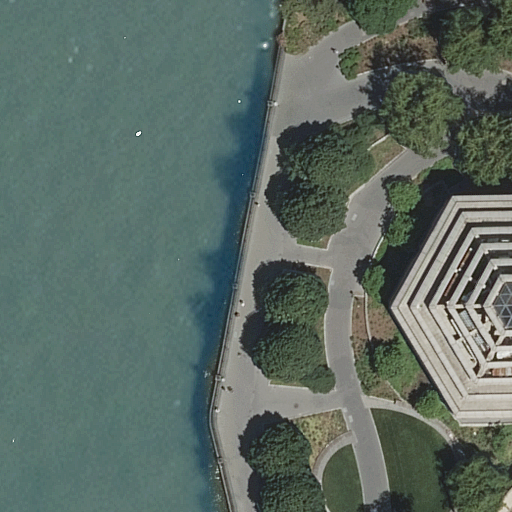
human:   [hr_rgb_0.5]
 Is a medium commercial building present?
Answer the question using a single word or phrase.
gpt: no

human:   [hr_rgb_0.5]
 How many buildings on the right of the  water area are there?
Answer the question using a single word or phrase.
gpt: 2

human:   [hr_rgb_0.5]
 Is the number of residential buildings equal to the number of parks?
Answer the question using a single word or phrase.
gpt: yes

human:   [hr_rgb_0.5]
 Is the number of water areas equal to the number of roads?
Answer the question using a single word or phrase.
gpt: no

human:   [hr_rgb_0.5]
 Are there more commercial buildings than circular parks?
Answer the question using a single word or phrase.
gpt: no

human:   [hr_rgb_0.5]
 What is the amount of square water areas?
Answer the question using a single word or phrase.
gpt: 0

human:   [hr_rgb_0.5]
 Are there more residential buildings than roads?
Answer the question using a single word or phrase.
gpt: no

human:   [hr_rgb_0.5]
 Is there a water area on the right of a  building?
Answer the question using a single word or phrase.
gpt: no

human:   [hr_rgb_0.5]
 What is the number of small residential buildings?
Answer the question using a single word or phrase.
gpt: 0

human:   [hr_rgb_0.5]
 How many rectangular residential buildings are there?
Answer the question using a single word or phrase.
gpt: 2

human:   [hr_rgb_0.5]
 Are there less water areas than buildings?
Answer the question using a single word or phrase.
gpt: yes

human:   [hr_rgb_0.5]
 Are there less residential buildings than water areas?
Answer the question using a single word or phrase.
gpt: no

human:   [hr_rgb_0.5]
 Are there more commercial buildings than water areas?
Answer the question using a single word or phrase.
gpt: no

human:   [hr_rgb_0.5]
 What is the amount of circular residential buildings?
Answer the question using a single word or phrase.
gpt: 0

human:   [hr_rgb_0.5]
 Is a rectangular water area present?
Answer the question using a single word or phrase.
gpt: no

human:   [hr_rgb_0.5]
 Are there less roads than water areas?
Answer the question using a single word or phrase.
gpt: no

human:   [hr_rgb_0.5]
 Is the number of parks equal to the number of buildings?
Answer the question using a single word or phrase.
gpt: yes

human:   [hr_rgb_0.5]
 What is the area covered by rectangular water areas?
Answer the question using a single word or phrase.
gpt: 0m2

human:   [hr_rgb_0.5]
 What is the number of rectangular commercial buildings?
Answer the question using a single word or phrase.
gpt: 0

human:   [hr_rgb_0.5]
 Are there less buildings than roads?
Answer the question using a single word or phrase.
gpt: no

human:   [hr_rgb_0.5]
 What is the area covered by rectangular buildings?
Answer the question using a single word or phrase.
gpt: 2103m2

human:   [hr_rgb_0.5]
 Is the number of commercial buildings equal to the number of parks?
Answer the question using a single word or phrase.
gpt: no

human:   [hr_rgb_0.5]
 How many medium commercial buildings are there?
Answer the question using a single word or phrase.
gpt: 0

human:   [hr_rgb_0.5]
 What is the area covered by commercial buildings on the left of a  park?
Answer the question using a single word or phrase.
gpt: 0m2

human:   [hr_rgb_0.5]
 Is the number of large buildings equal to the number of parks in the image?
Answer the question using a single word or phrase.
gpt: yes

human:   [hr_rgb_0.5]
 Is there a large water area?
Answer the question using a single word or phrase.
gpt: yes

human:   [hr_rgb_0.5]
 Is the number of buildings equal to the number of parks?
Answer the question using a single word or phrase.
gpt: yes

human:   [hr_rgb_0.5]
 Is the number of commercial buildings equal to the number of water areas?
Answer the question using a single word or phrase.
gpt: no

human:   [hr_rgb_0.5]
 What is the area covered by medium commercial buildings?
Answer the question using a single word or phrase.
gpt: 0m2

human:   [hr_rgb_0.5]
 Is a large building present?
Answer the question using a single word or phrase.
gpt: yes

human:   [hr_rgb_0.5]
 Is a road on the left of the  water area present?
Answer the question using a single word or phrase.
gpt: no

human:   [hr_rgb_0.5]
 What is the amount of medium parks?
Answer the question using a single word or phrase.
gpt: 0

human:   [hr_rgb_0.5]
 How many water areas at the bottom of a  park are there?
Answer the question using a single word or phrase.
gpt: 1

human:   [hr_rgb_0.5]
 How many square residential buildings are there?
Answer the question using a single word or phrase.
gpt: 0

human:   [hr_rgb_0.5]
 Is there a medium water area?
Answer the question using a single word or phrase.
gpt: no

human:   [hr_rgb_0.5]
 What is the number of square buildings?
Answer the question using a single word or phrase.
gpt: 0